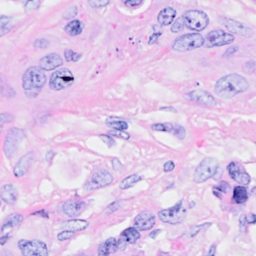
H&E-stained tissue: Breast